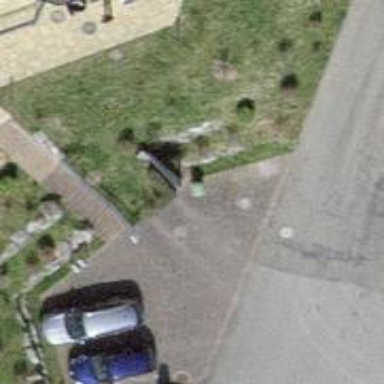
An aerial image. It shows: Charging station.